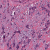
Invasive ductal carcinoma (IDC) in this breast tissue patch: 1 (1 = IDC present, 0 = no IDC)